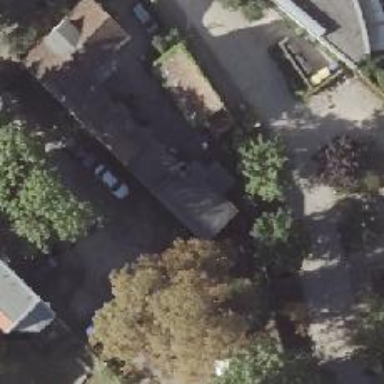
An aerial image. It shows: Bakery.